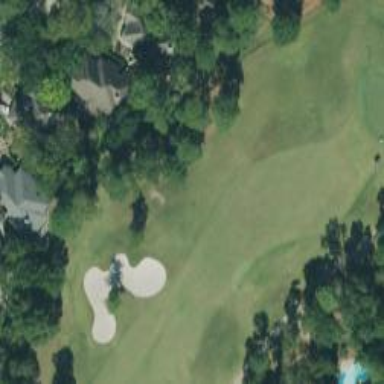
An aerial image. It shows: View of golf hole.